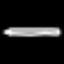
Label: pencil